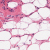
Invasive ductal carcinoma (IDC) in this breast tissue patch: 0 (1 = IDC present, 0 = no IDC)